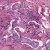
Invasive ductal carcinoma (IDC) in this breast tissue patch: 1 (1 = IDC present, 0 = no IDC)